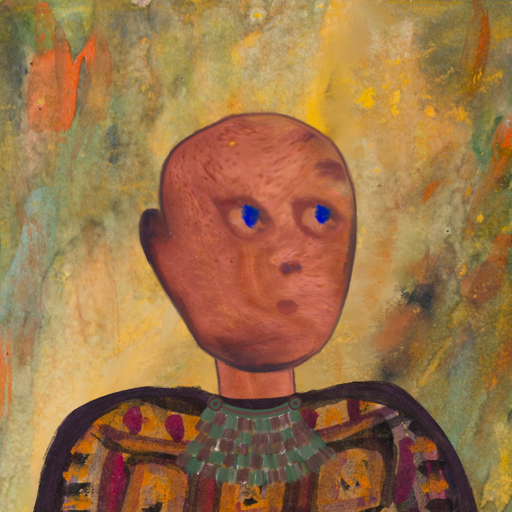
Background: Comrade, Head And Neck Side: Mother_And_Son_Mother, Face Side: Mother_And_Son_Mother, Bust: Doll, Hair Side: Blank, Head Accessory: Blank, Second Necklace: After_Raid, Necklace: Blank, Baby: Blank